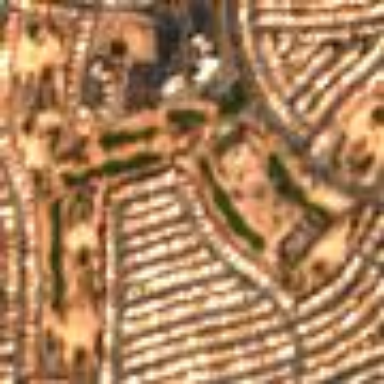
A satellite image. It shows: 18-hole golf course.